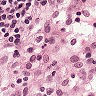
Metastatic tissue present: no